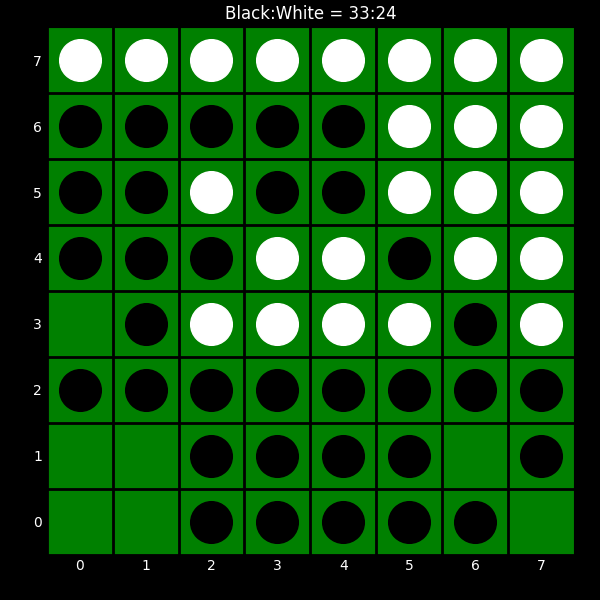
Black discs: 33
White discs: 24